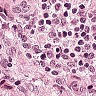
Metastatic tissue present: yes